Describe the contrast between these two images.
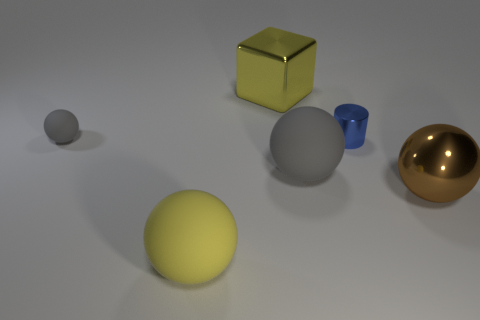
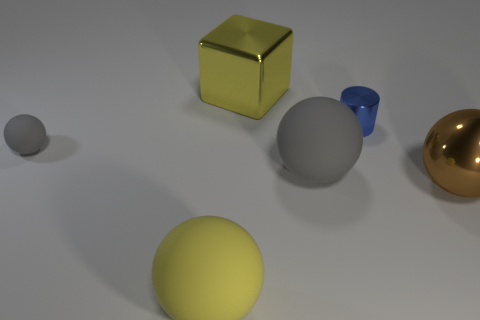
the metal cube changed its location
the big metallic cube changed its location
the yellow metal object is in a different location
the big yellow metal object is in a different location
the large yellow metal cube that is behind the blue metal thing is in a different location
the big yellow metal block to the left of the cylinder moved
the big yellow shiny cube that is behind the yellow matte ball changed its location